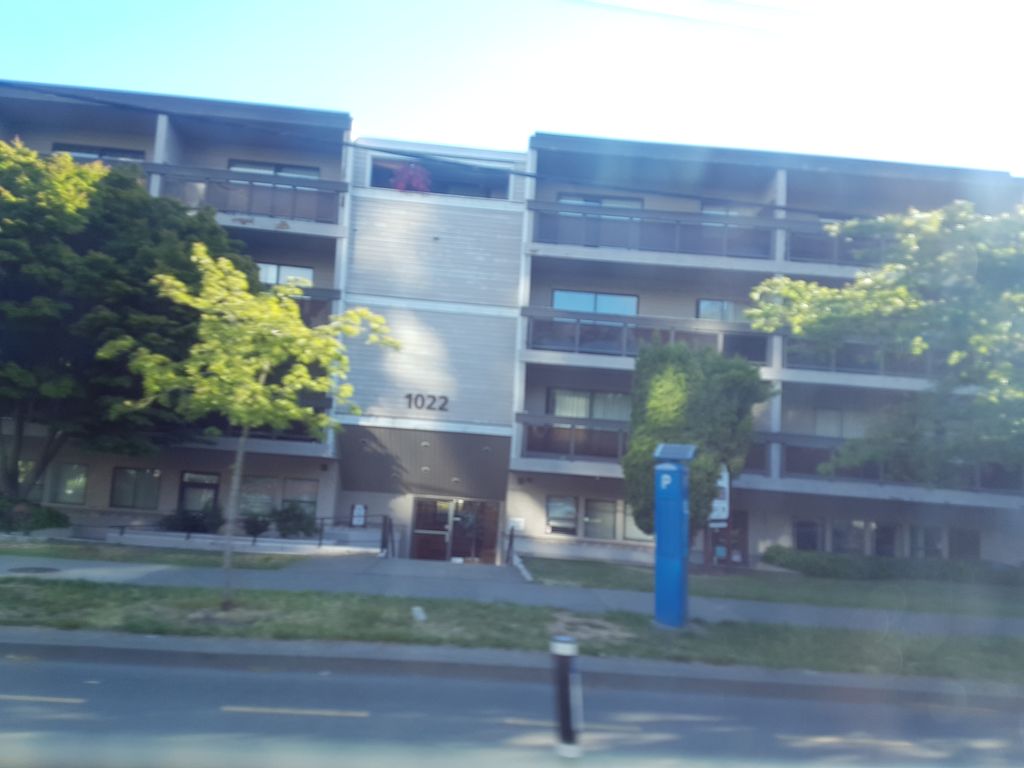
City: victoria